Question: Count the number of objects in the diagram.
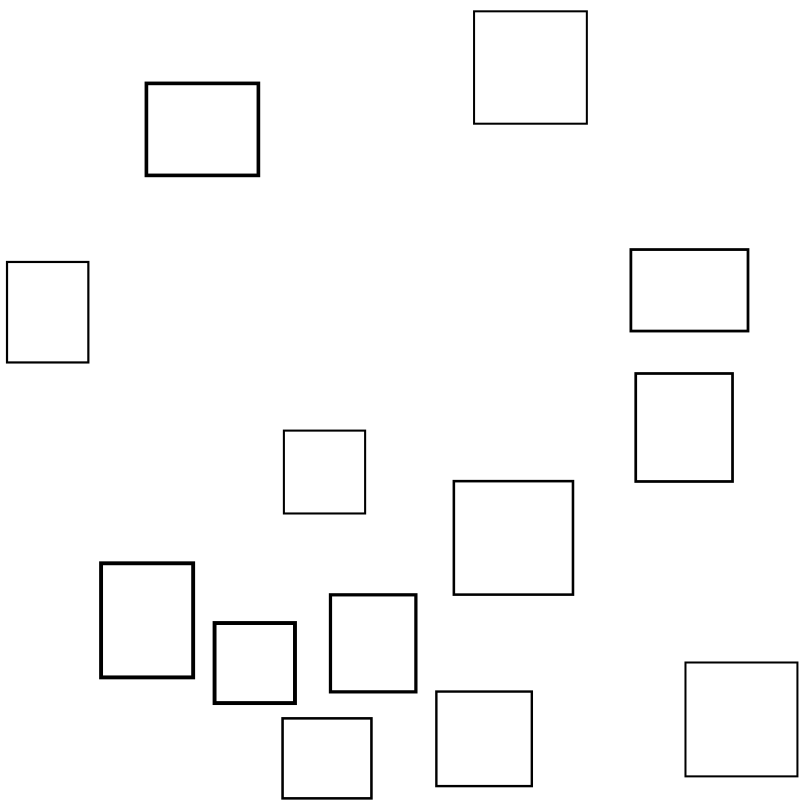
Answer: 13